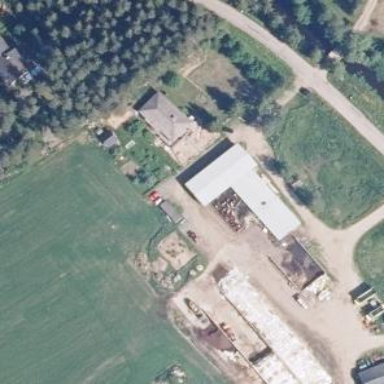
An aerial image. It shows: Cowshed building.